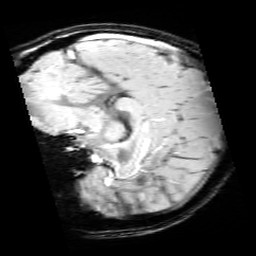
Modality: SWI
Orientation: sagittal
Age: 11
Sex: male
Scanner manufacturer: siemens
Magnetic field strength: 3 T
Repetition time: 0.027 s
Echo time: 0.02 s